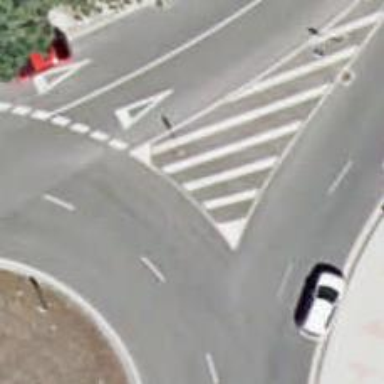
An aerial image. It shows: Road with "give way" sign.